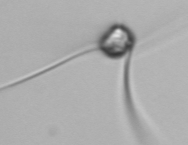
Label: Chaetoceros_danicus